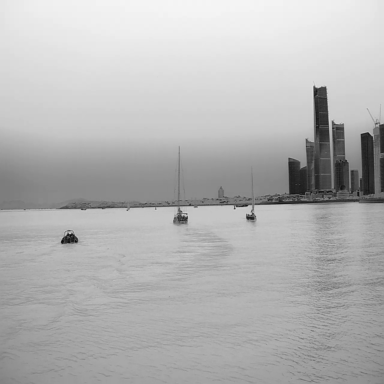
There are four canoes in the infrared image.